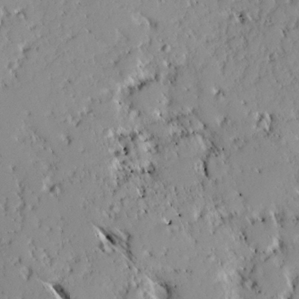
Label: non_frost